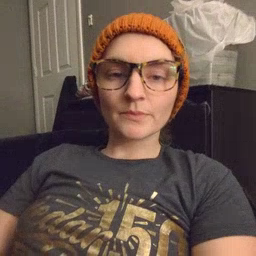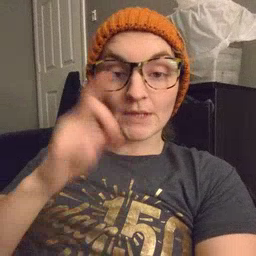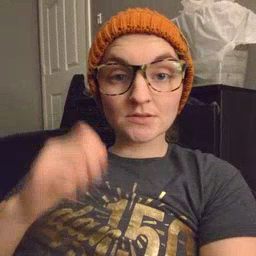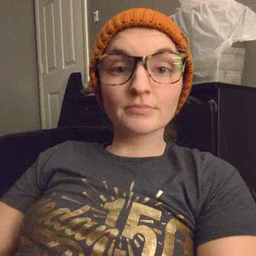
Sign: because